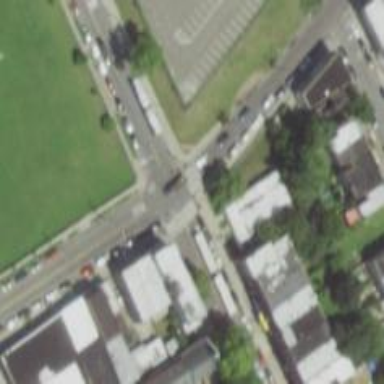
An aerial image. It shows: Marked zebra crossing on footway.